Aerial crown-view tile of a tropical tree (Barro Colorado Island, Panama), acquired 20250915:
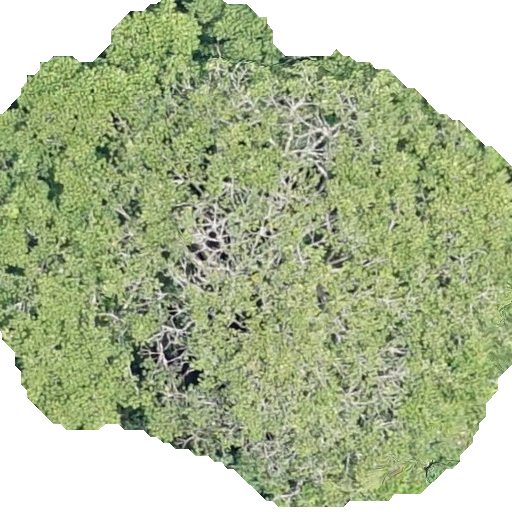
Species: Sterculia apetala
GBIF accepted scientific name: Sterculia apetala
Crown area: 297.984 m²